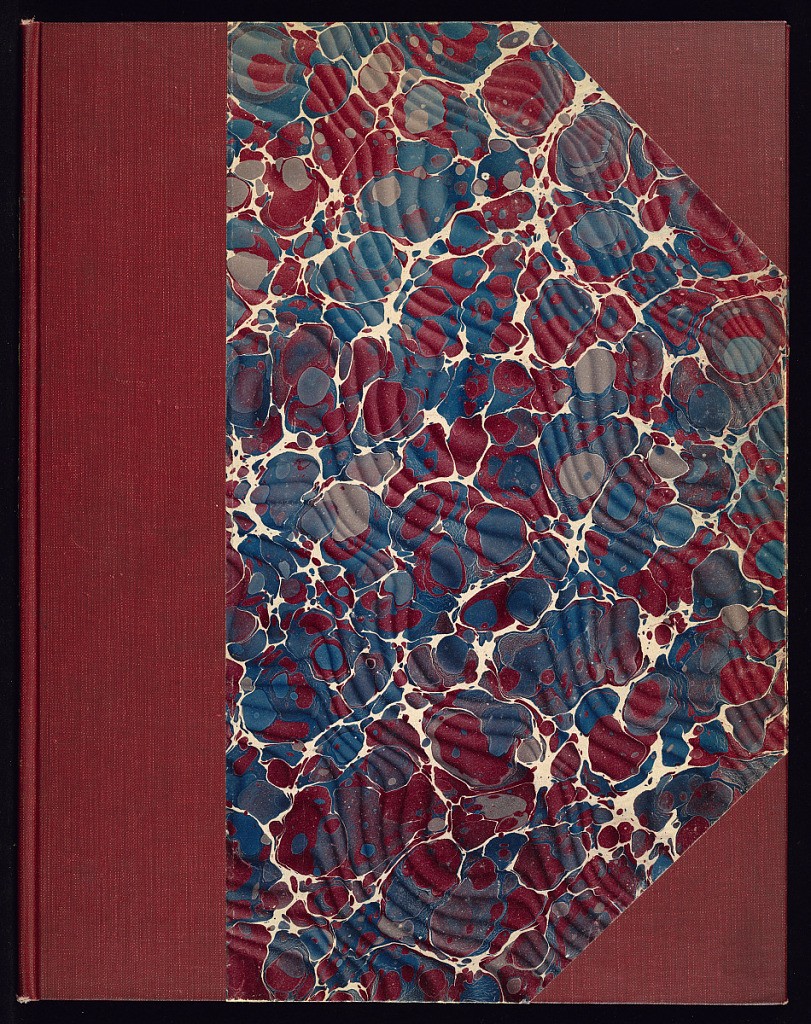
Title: Album of Ornamental Trophies
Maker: Alexis Peyrotte, French, 1699–1769
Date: mid- 18th–late 18th century
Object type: Album
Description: Album containing a series of ornamental trophies representing the arts and love. The plates are signed and numbered.